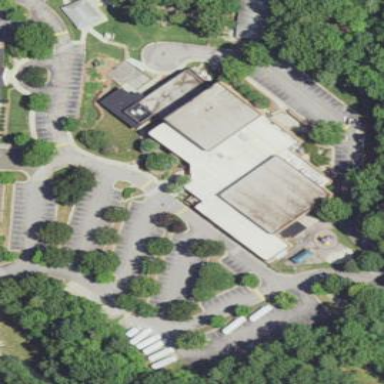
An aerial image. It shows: Commercial building.